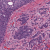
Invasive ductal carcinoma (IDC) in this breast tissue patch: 1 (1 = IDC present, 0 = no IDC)